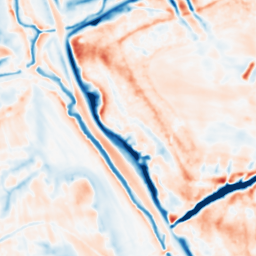
Category: multiscale
Decomposition family: dog_multiscale
Decomposition parameters: sigma_ratio: 1.6
n_scales: 4
base_sigma: 1
Upsampling method: sinc_hamming
Upsampling parameters: scale: 4
kernel_size: 8
Upsampling scale: 4